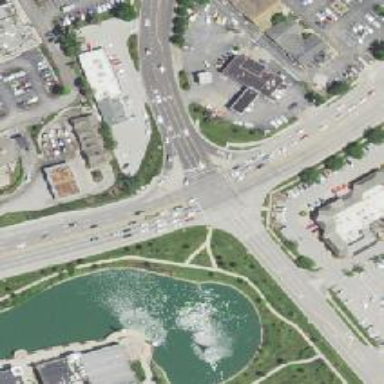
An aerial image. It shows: Secondary link road.